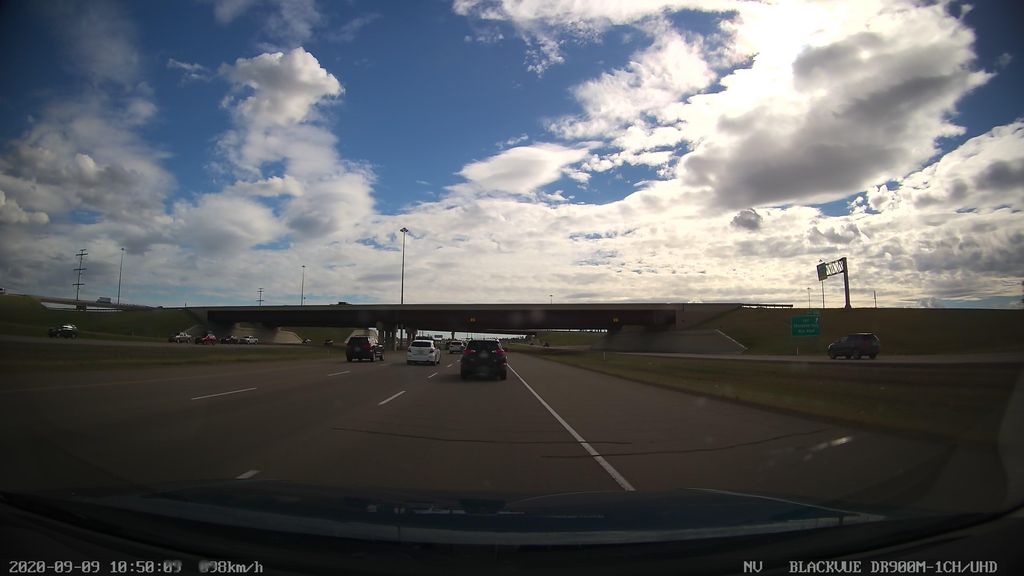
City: edmonton